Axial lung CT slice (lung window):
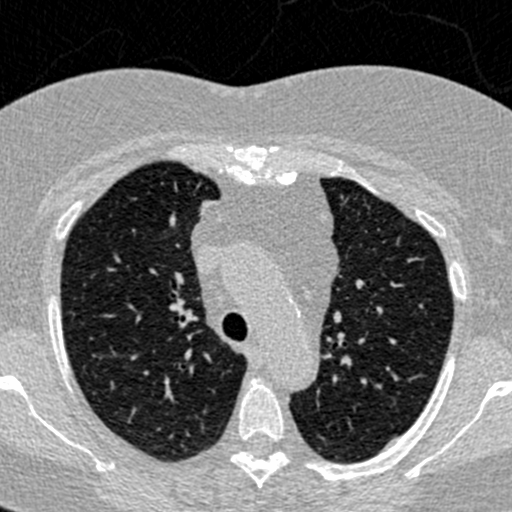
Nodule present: no